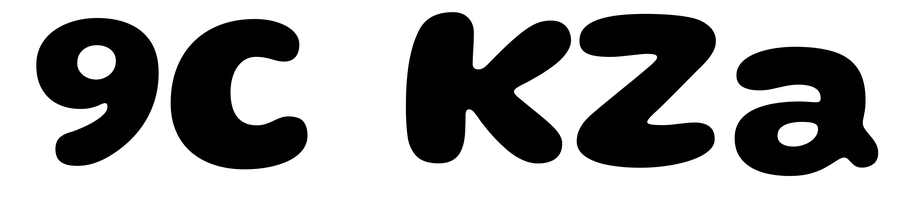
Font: Gluten_Bold